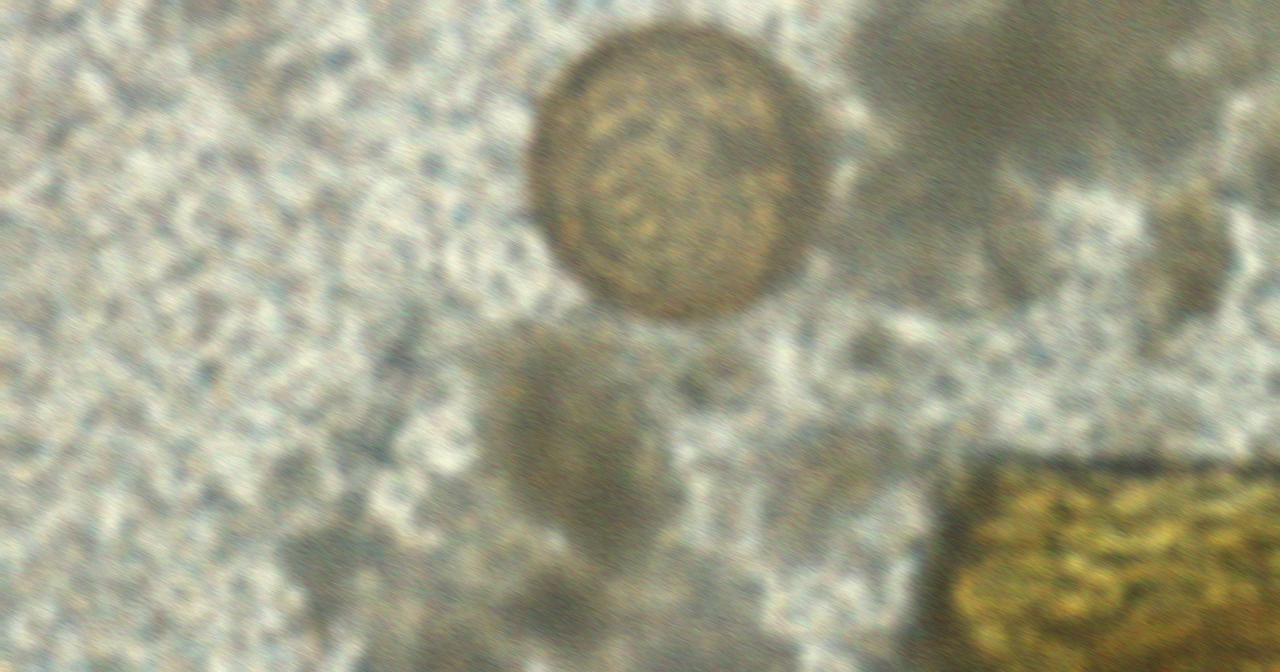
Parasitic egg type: Hymenolepis diminuta